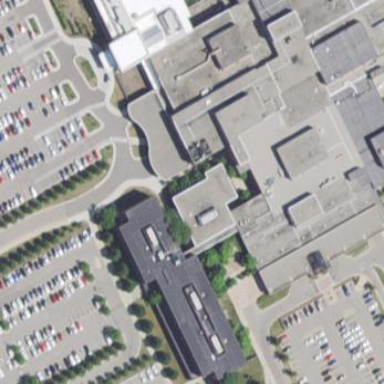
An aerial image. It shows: Hospital building.